Question: I make a table in twig file and i want to populate data through loop but my fields name same so i want to attach a counter variable along each field name,how i do this?
Here is my code:
'''
<div id="table">
<table class="table table-bordered">
<thead>
<tr>
<th style="text-align:left; width:120px;">Item</th>
<th style="text-align:left; width:200px;">Description</th>
<th style="width:100px;">Unit Cost</th>
<th style="text-align:right; width:60px;">Qty</th>
<th style="text-align:left; width:100px;">Tax</th>
<th style="text-align:left; width:100px;">Tax</th>
<th style="text-align:right; width:100px;">Line Total</th>
</tr>
</thead>
<tbody>
{% for items in itemdata %}
<tr>
<td colspan=7 width=800>
<select class="items" name="items" style="width:127px; float:left;" id="items"><option value="1" selected="selected" disabled="disabled"></option></select>
<textarea name="description" id="description" class="description" style="float:left; display: block; height: 30px; width:209px; border-radius:0px; margin: -1px 1px 0;">{{ items.description }}</textarea>
<input type="text" name="unitprice" id="unitprice" class="unitprice" value="{{ items.unitPrice }}" style="float:left; display:block; height:30px; width:106px; border-radius:0px; margin:-1px -1px 0;">
<input type="text" name="quantity" id="quantity" class="quantity" value="{{ items.quantity }}" style="float:left; display: block; height: 30px; width:64px; border-radius:0px; margin: -1px 1px 0;">
<select name="firsttax" id="firsttax" style=" float:left; display: block; height: 31px; width:106px; border-radius:0px; margin: -2px -1px 0;"><option value="1" selected="selected" ></option></select>
<select name="secondtax" id="secondtax" style="float:left; display: block; height: 31px; width:107px; border-radius:0px; margin: -2px 0px 0;"><option value="1" selected="selected"></option></select>
<input type="text" name="linetotal" id="linetotal" class="linetotal" value="{{ items.linetotal }}" placeholder="0.00" readonly style="float:right; display: block; height: 31px; width:107px; border-radius:0px; background-color: #F0F0F0; text-align:right; margin: -31px -1px 0;">
</td>
</tr>
<input type="hidden" id="itemscounter" name="itemscounter" value=""/>
{% endfor %}
'''
My fields name same here is screenshot:

How to change field names like description,description2,description3,description4 and so on.....
Where
'''
itemscounter value = number of rows
'''
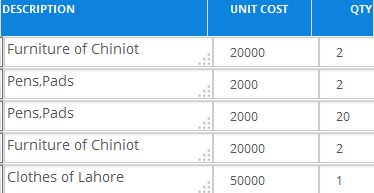
Answer: If you're simply looking for its index in the loop:
'''
<textarea name="description{{ loop.index }}">
'''
<URL>